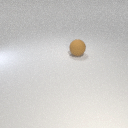
large brown rubber sphere